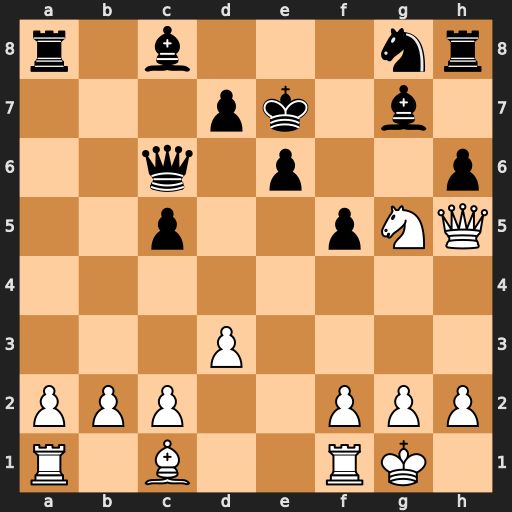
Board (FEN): r1b3nr/3pk1b1/2q1p2p/2p2pNQ/8/3P4/PPP2PPP/R1B2RK1
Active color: w
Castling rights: -
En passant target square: -
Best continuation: Qf7+ Kd8 Qxg7